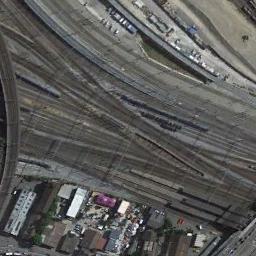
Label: railway